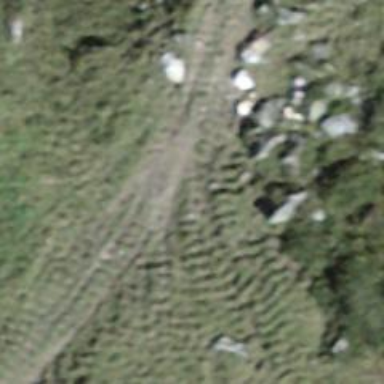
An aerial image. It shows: Track with very rough surface.